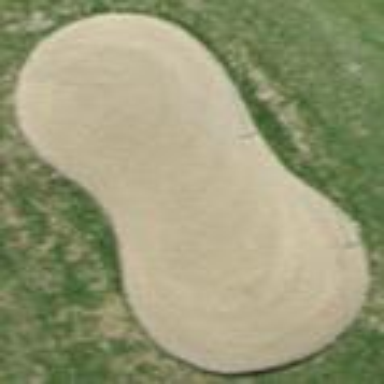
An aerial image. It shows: Sand bunker on golf course.